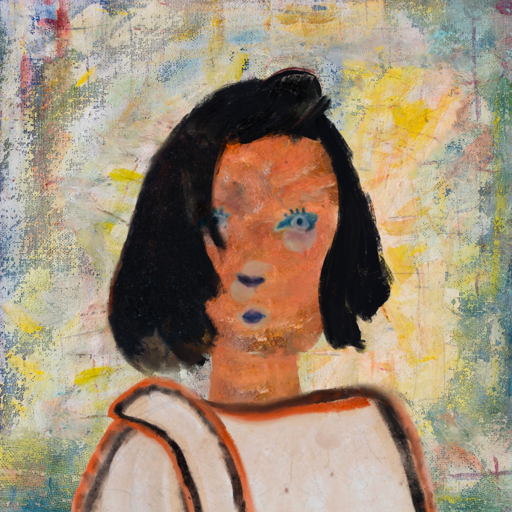
Background: Irani, Head And Neck Front: Boggyland, Face Front: Hill_Girl, Bust: Roy_Bahadur, Hair Front: Mosgoul, Head Accessory: Blank, Second Necklace: Blank, Necklace: Blank, Baby: Blank